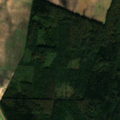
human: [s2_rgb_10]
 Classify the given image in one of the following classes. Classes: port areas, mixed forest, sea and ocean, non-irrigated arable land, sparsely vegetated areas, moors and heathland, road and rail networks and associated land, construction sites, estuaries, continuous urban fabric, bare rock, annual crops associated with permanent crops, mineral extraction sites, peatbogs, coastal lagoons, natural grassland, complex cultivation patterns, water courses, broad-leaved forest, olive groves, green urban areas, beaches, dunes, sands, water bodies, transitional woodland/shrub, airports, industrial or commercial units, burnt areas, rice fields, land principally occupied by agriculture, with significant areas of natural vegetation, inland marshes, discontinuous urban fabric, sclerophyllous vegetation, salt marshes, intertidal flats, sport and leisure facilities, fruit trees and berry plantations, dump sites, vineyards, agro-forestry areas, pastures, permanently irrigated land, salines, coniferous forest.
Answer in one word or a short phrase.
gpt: non-irrigated arable land, mixed forest, transitional woodland/shrub